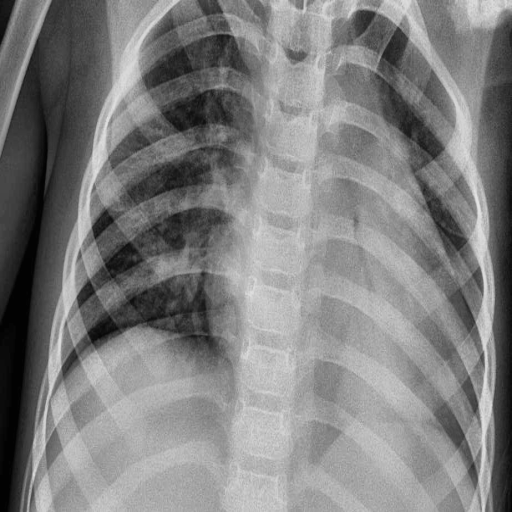
Finding: PNEUMONIA